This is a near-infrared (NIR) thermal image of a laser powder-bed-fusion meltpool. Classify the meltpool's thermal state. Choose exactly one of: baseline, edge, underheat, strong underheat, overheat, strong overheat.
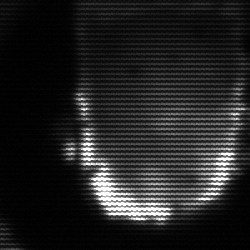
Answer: baseline